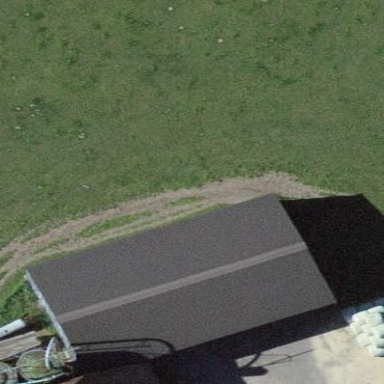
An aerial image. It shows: Gabled barn with distinct roof shape.